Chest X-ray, AP view. Patient: 20 years old, sex M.
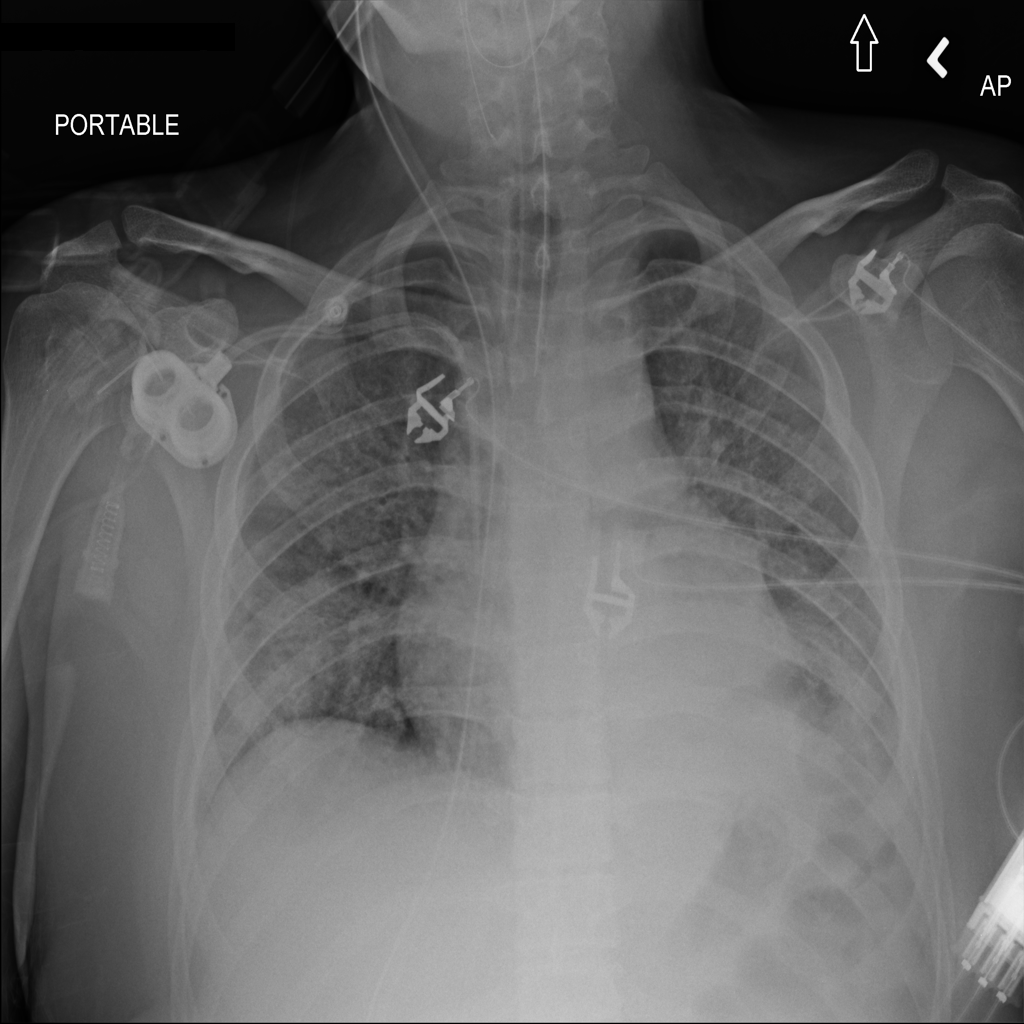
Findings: Atelectasis, Consolidation, Effusion